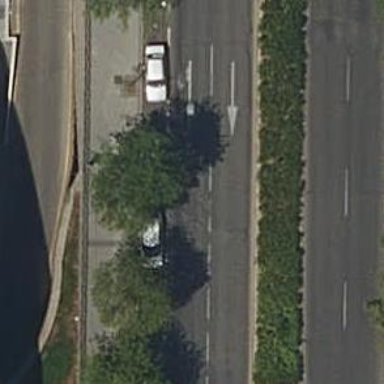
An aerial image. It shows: Motorcycle parking facility.